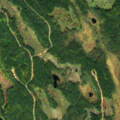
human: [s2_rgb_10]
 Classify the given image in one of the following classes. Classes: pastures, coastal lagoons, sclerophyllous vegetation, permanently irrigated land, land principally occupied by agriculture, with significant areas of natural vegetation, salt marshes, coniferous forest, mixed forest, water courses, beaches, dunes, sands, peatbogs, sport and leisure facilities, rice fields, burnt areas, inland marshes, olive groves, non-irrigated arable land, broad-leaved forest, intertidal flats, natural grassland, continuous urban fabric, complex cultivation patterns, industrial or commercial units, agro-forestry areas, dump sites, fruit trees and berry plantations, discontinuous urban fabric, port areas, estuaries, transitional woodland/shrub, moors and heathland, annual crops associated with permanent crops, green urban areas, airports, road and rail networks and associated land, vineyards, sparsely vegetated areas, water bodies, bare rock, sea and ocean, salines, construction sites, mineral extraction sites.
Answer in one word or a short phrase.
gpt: coniferous forest, transitional woodland/shrub, water bodies